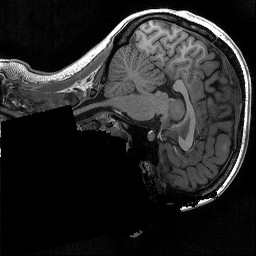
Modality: T1w
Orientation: sagittal
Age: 22
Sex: female
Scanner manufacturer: siemens
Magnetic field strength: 3 T
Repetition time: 2.3 s
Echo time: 0.00298 s